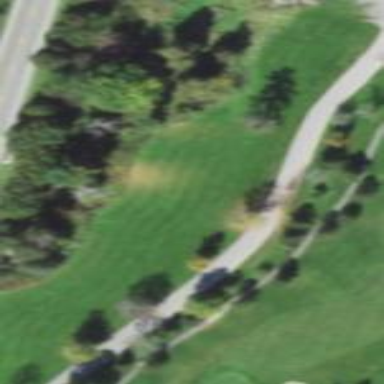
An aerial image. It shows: Golf fairway in the image.